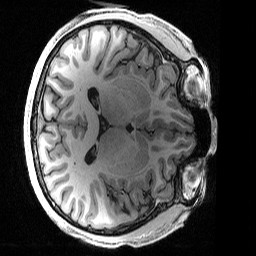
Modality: T1w
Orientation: axial
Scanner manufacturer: siemens
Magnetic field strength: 3 T
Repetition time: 2.5 s
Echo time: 0.0029 s